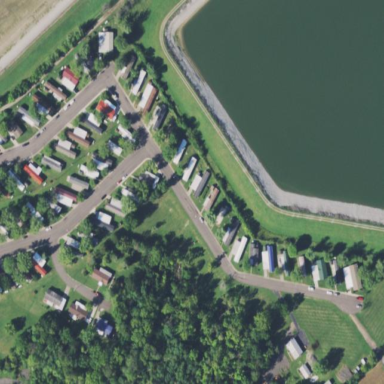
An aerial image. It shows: Residential area with mobile homes.